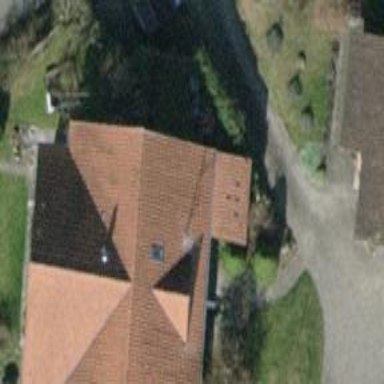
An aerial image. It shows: Detached building with gabled tile roof.